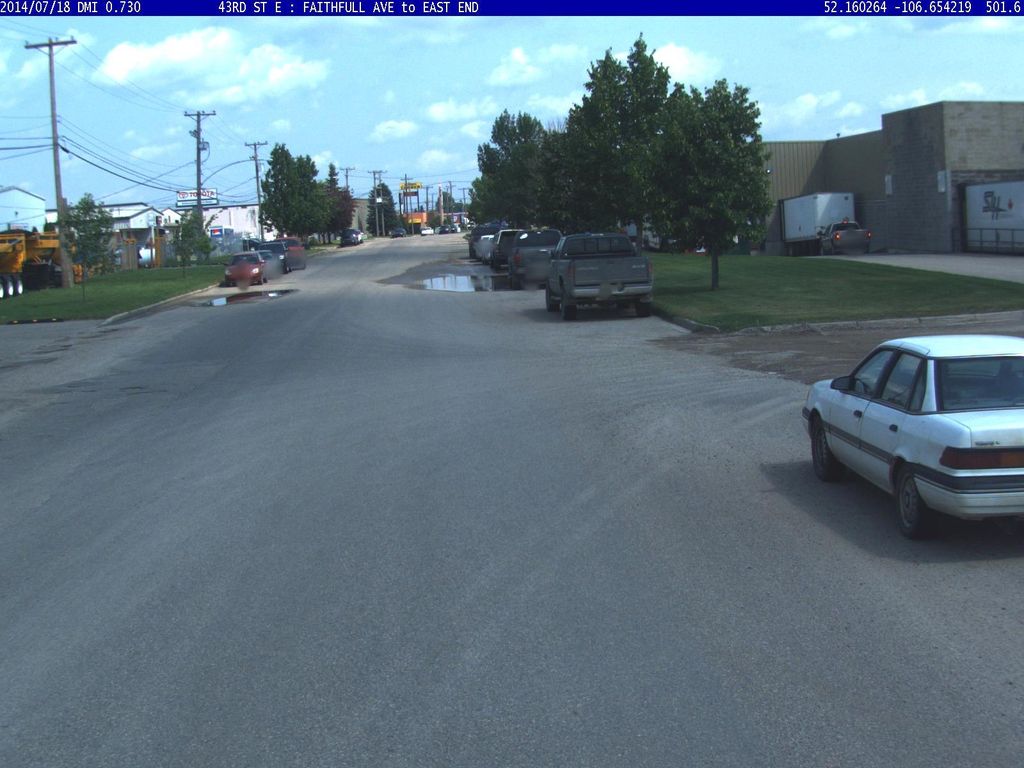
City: saskatoon